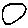
Label: circle